Question: I have some problem with new line adding in UIAlertView. Category.rusname is NSString, containing "
" symbols, smth like that "Phone1
, Phone2]n". But instead of adding newline in the "
" location alertView display string with "
" symbol. And the string is displaying without nessesary new lines. There is the code.
'''
UIAlertView *alert = [[UIAlertView alloc] initWithTitle: category.rusname message:[NSString stringWithFormat:@"%@", category.message] delegate:nil cancelButtonTitle:@"Ok" otherButtonTitles: nil];
[alert show];
return;
'''

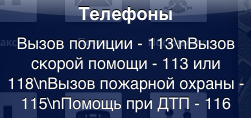
Answer: 'UIAlertView' will not convert "
" substrings ('' + 'n' in the input) into new lines. The only place this usually happens is when Localizable.strings is parsed (or built as a binary plist at compile time).
If 'category.message' wasn't loaded from a strings file, you will need to perform this conversion yourself, or just use real newlines in the first place.